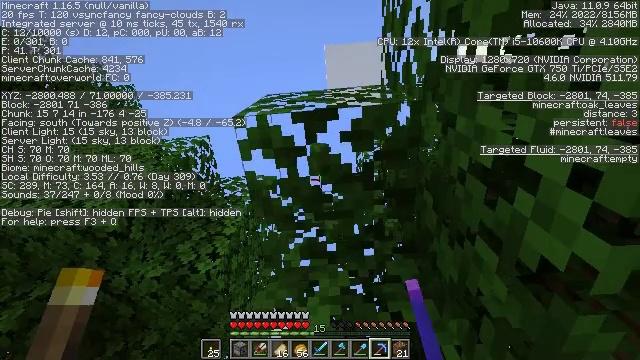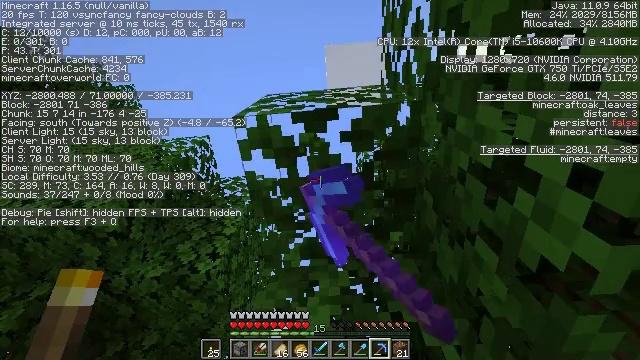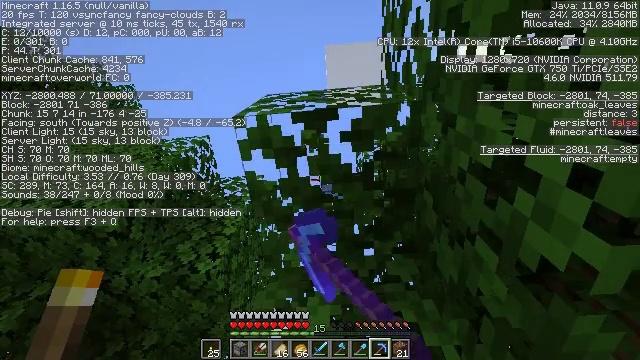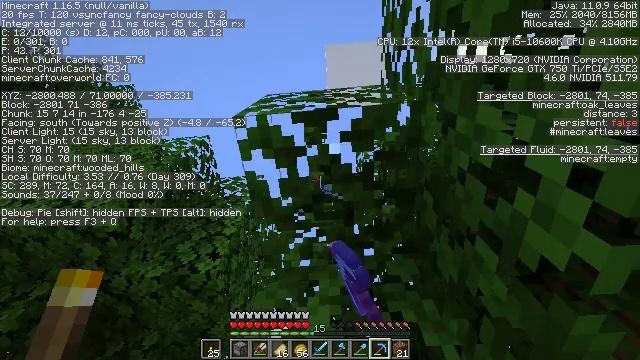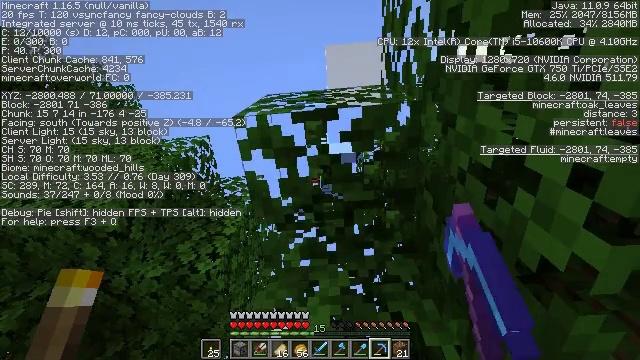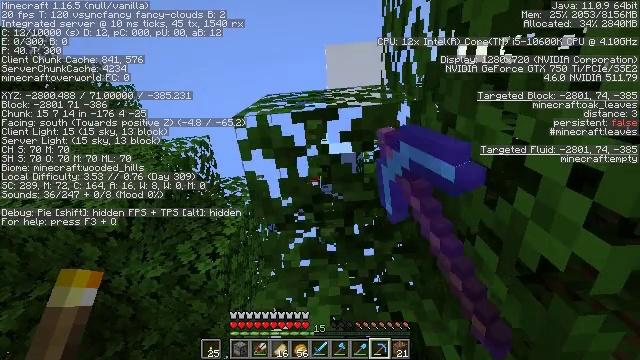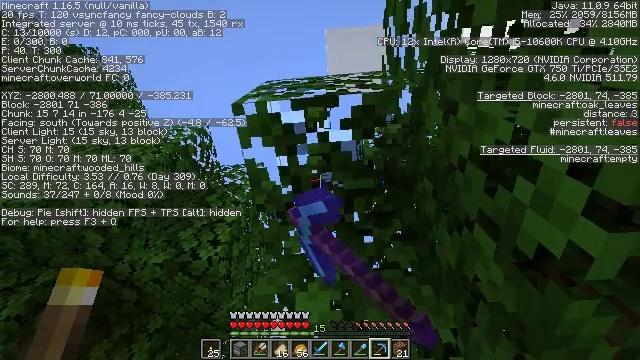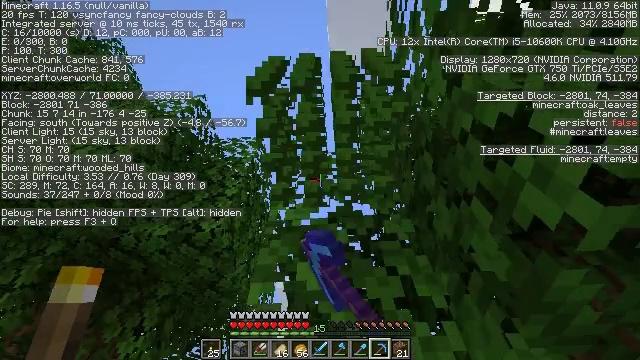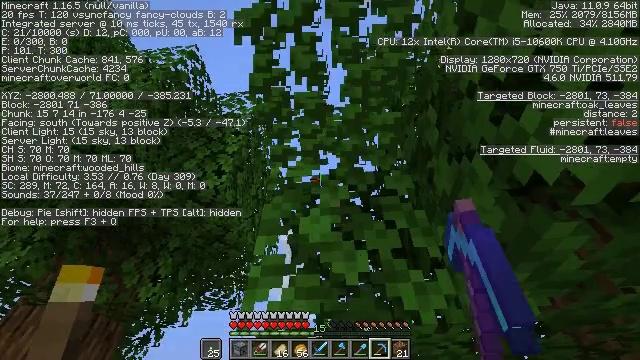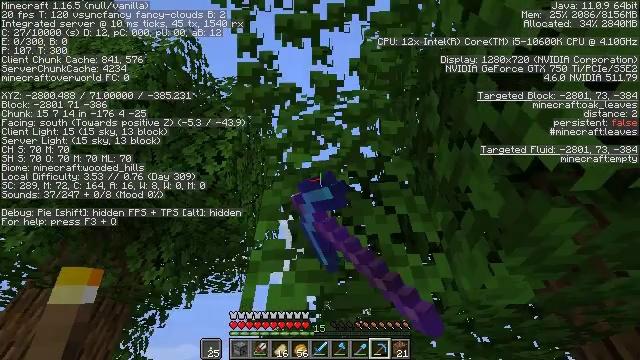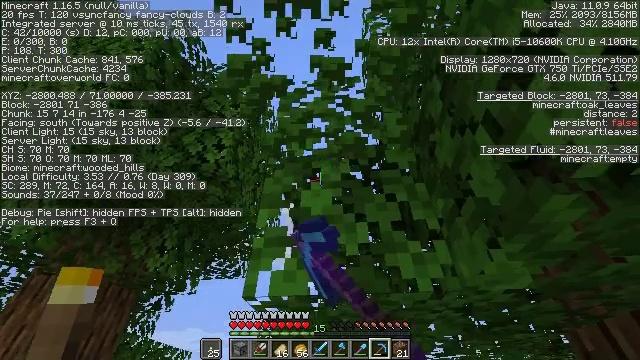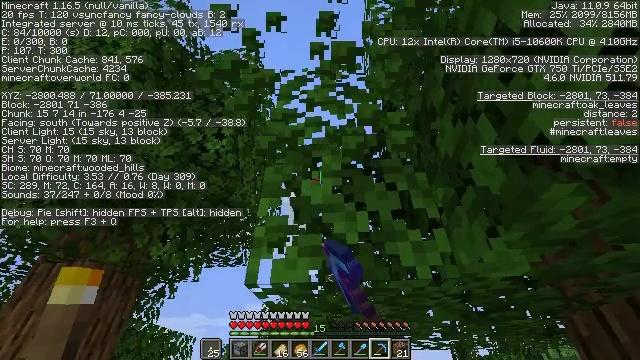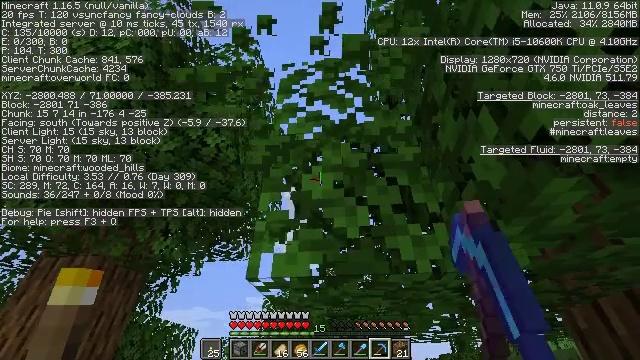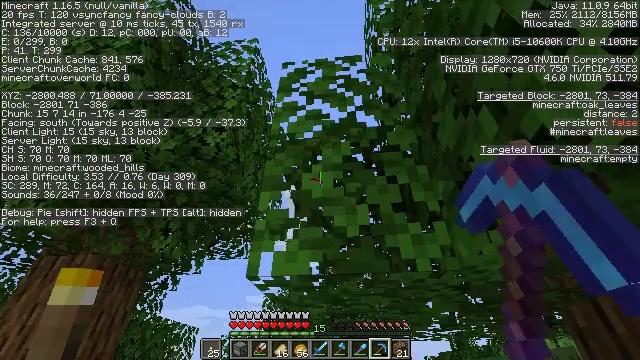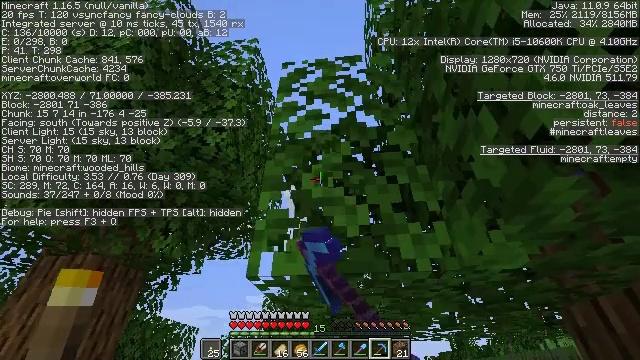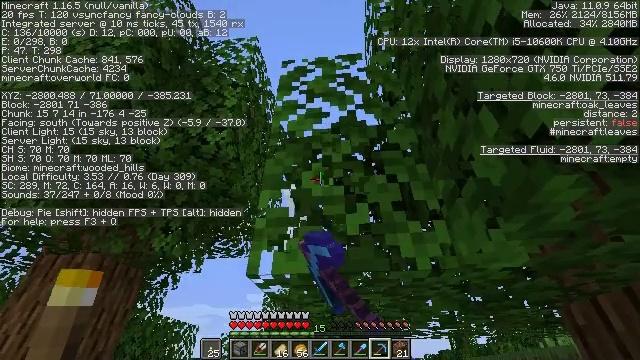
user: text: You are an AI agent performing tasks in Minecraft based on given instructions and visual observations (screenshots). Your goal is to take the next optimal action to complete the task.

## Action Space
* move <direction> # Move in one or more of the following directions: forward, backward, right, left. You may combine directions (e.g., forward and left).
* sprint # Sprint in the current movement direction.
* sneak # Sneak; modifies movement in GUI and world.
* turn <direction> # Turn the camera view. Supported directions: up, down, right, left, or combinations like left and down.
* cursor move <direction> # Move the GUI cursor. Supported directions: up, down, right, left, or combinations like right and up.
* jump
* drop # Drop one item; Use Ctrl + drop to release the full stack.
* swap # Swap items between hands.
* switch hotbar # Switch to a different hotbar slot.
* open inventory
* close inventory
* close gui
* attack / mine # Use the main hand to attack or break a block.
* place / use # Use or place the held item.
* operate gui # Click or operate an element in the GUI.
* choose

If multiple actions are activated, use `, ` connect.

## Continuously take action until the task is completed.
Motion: motion action
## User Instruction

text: Break oak leaves from the trees.
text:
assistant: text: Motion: attack / mine
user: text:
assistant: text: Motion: attack / mine
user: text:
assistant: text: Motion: attack / mine
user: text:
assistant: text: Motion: attack / mine
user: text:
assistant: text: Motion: attack / mine
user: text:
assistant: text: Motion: turn down, attack / mine
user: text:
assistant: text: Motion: turn down, attack / mine
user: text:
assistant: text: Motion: turn down, attack / mine
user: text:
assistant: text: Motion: turn down, attack / mine
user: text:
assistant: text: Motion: turn down, attack / mine
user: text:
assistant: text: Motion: turn down, attack / mine
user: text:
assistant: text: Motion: turn down, attack / mine
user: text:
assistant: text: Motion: attack / mine
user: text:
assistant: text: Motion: attack / mine
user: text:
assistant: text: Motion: attack / mine
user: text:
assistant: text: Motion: attack / mine
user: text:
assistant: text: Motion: turn down, attack / mine
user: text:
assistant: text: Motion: turn down, attack / mine
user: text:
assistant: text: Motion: attack / mine
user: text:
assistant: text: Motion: turn down, attack / mine
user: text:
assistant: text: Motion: attack / mine
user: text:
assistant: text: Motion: attack / mine
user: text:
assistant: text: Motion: attack / mine
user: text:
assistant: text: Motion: attack / mine
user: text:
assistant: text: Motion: turn right and up, attack / mine
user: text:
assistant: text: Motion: turn right and up, attack / mine
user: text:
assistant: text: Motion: turn up, attack / mine
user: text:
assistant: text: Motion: attack / mine
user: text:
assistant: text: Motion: attack / mine
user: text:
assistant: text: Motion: attack / mine